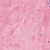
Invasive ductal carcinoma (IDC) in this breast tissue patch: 0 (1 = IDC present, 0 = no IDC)